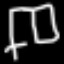
Label: pants